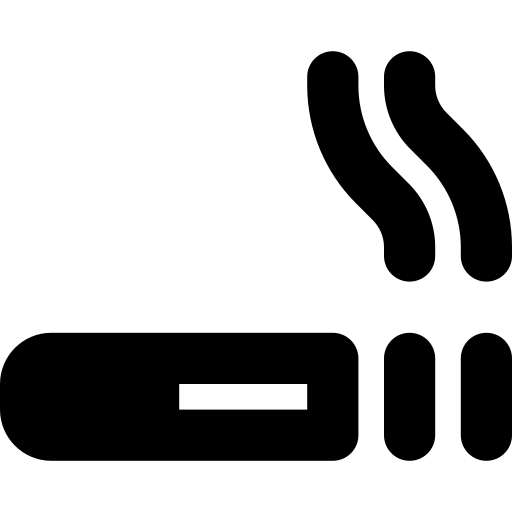
Tags: icon, FontAwesome, fa-icon, solid, smoking